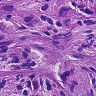
Metastatic tissue present: yes